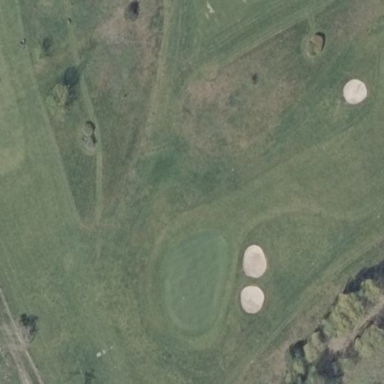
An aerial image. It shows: Golf green.